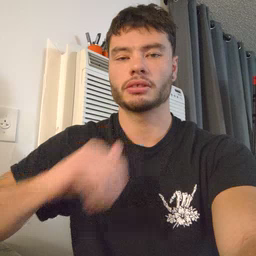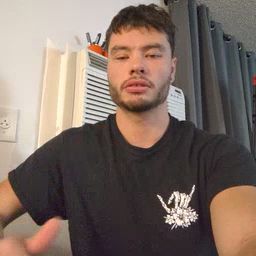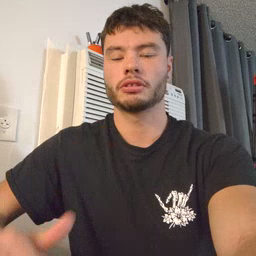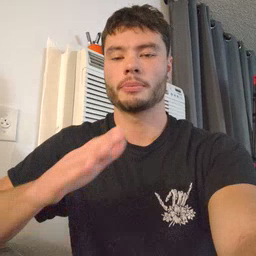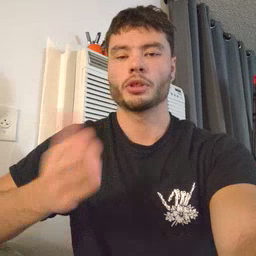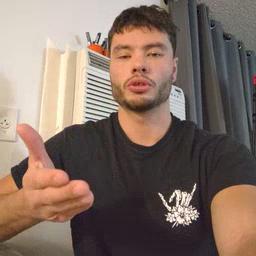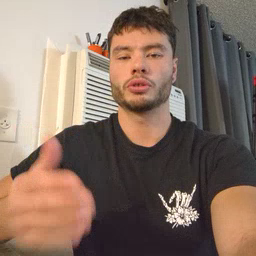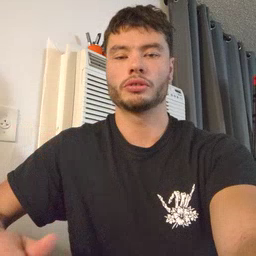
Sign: book